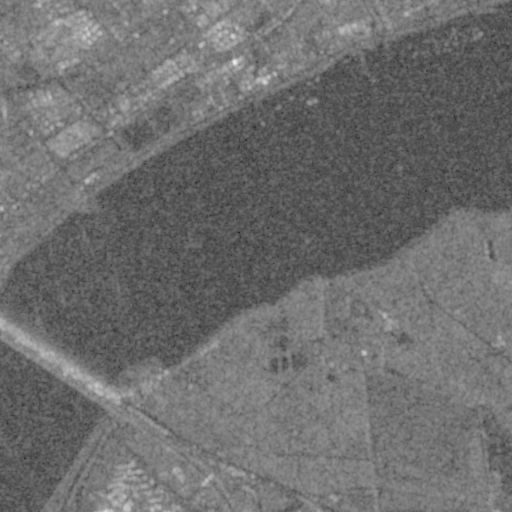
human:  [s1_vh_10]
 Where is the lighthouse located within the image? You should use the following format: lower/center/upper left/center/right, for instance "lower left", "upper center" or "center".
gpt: The lighthouse is located in the upper right of the image.
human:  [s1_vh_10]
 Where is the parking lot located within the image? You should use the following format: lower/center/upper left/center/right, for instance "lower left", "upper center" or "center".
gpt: The parking lot is located in the upper left of the image.
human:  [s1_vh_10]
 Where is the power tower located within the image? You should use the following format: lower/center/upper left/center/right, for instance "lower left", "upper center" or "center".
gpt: The power tower is located in the upper left of the image.
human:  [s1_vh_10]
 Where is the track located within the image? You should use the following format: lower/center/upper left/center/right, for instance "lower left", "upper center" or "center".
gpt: The track is located in the upper center of the image.
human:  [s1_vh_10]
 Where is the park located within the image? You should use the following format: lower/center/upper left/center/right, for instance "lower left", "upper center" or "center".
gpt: There is no park in the image.

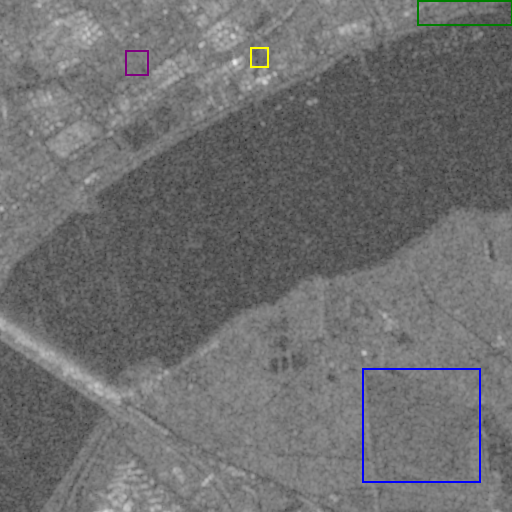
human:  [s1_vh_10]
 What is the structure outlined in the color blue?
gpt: The structure outlined in blue is a crop field.
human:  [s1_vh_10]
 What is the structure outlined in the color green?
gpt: The structure outlined in green is a park.
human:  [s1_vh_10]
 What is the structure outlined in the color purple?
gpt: The structure outlined in purple is a parking lot.
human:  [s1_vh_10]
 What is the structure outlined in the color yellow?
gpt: The structure outlined in yellow is a track.
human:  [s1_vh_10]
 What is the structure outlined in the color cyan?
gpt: There is no cyan outline.